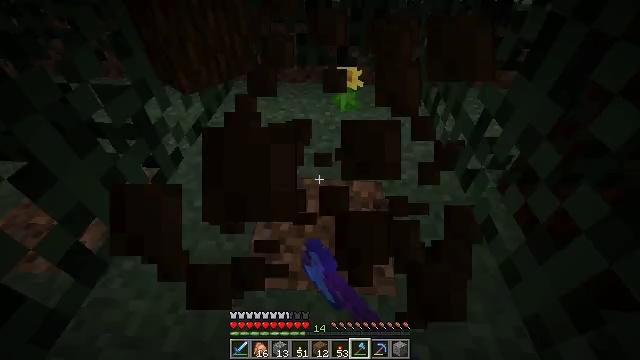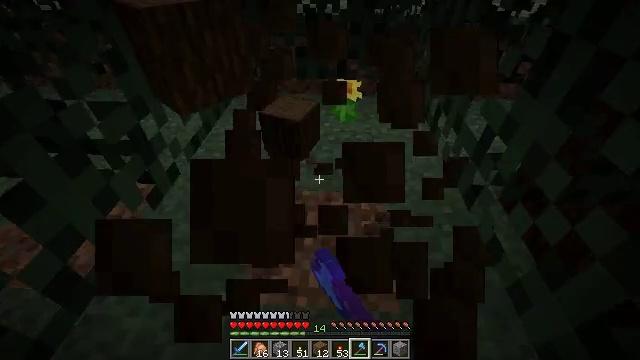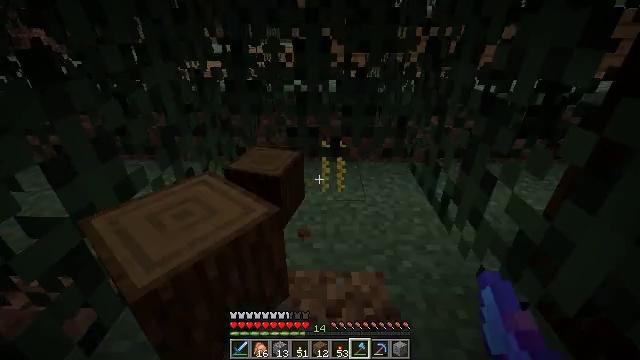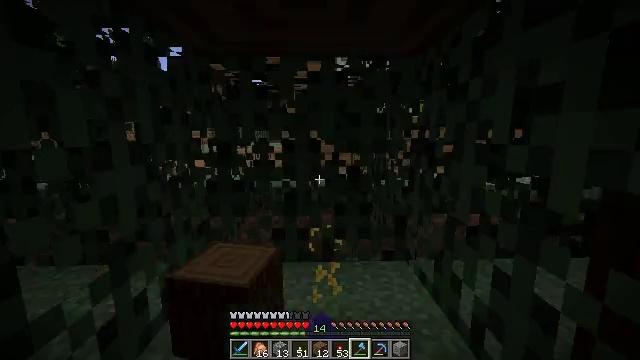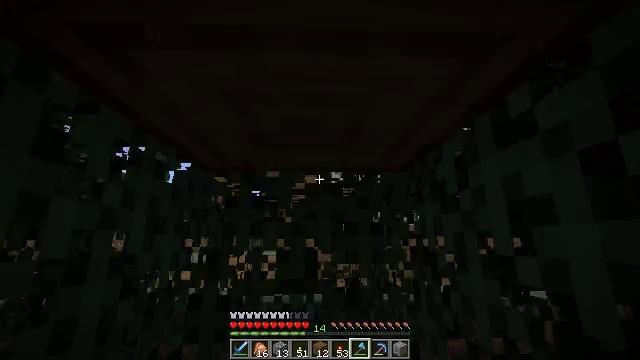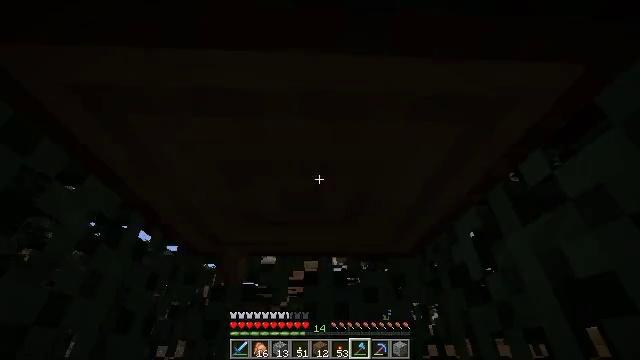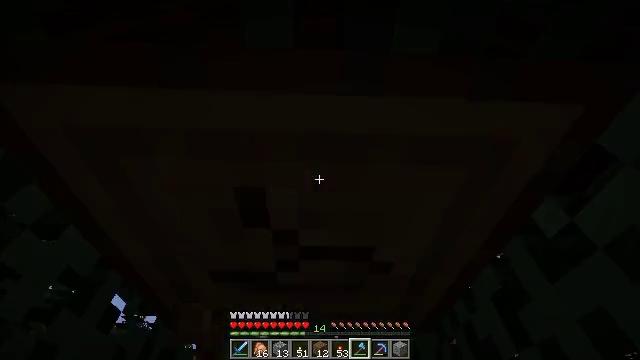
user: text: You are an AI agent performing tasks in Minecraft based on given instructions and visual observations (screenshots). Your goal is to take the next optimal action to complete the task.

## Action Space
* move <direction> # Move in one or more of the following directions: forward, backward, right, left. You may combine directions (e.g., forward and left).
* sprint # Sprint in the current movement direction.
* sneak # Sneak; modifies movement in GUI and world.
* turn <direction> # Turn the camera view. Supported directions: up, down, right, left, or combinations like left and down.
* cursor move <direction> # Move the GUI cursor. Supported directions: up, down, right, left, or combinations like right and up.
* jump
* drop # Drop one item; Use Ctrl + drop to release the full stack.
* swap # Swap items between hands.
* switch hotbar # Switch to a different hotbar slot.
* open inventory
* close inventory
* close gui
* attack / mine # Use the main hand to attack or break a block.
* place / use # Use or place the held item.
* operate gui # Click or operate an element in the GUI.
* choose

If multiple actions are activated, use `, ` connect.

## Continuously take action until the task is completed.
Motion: motion action
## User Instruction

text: Break the dandelion to obtain it.
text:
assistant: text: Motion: move forward, turn up, attack / mine
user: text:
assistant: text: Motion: move forward, turn right and up, attack / mine
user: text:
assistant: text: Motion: move forward, turn right and up, attack / mine
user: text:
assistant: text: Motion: turn up, attack / mine
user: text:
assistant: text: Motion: turn up, attack / mine
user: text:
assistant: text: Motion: turn up, attack / mine
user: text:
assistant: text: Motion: attack / mine